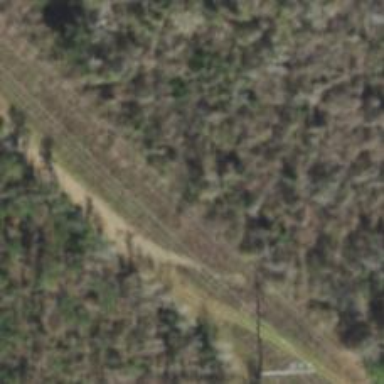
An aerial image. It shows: Abandoned road.